Question: I have an ASP.NET form with two buttons on it (one to save the data, one to continue to the next step), and I'm trying to cause a jQuery-ui modal dialog to pop up when the user clicks "Continue" without first saving. I can't get it to work; it always just goes to the next step anyway. This is a form containing an Ajax TabContainer with TabPanels, which I suspect may be throwing a wrench into the works. Here are relevant parts of my code:
.aspx markup:
'''
<ajaxToolkit:TabContainer ID="tabContainerRenewal" runat="server" OnClientActiveTabChanged="GetOrigAddrData" OnActiveTabChanged="tabContainerRenewal_ActiveTabChanged">
<ajaxToolkit:TabPanel ID="tabVerifyAddress" runat="server" ScrollBars="Auto" OnLoad="tabVerifyAddress_Load">
<HeaderTemplate>Step 2: Address Verification</HeaderTemplate>
<ContentTemplate>
<table class="bordered">
<tr>
<th class="rightAlign">Company:</th>
<td colspan="2"><asp:TextBox ID="tbxCompany" runat="server" Columns="50" CssClass="editAddress"></asp:TextBox></td>
<th class="rightAlign">Position:</th>
<td colspan="2"><asp:TextBox ID="tbxPosition" runat="server" Columns="50" CssClass="editAddress"></asp:TextBox></td>
...
<div class="buttonRow">
<asp:Button ID="btnUpdateInfo" runat="server" Text="Update My Information" OnClick="btnUpdateInfo_Click" />
<asp:Button ID="btnContinueNoUpdate" runat="server" Text="Continue" OnClick="btnContinueNoUpdate_Click" OnClientClick="return ContinueNoUpdateCheck(this);" />
</div>
'''
Javascript/jquery functions:
'''
<script type="text/javascript">
//Check to see if user has changed any address data when continuing without update and
// display a dialog if they have
var continueConfirmed = false;
function ContinueNoUpdateCheck(obj) {
if ($('.editAddress').serialize() != origAddrData) {
var changeTitle = "Data has been changed";
var changeText = "You have updated information on this form. Are you sure you wish to continue without saving?";
//add the dialog div to the page
$('body').append(String.Format("<div id='changeDialog' title='{0}'><p>{1}</p></div>", changeTitle, changeText));
//create the dialog
$('#changeDialog').dialog({
width: 400,
height: "auto",
modal: true,
resizable: false,
draggable: false,
close: function (event, ui) { $('body').find('#changeDialog').remove(); },
buttons: {
'Yes, continue without saving': function () {
$(this).dialog('close');
continueConfirmed = true;
if (obj) obj.click();
},
'No, let me save': function () {
$(this).dialog('close');
}
}
});
}
return continueConfirmed;
}
//Get original address form data for comparison
function GetOrigAddrData() {
//First find out which tab we're on; we're only concerned with tab 1 (verify address)
// get TabContainer object
var container = $('<%= tabContainerRenewal.ClientID %>');
switch (container.ActiveTabIndex) {
case 1:
var origAddrData = $('.editAddress').serialize();
break;
default:
break;
}
}
</script>
'''
"String.Format" is a Javascript function that I wrote in a separate file; I use it all the time, so I know it isn't the problem.
The C# code isn't very interesting at all:
'''
protected void btnContinueNoUpdate_Click(object sender, EventArgs e)
{
//User has elected to not change any data, so we simply advance to certification
// without validation (disable address verification tab)
AdvanceToNextTab();
} //end method btnContinueNoUpdate_Click
protected void AdvanceToNextTab()
{
//Advance to the next tab in the TabContainer
//Total number of tabs in container
int tabCount = tabContainerRenewal.Tabs.Count;
//Index of currently active tab
int currTab = tabContainerRenewal.ActiveTabIndex;
//Advance if we're not already on the last tab
if (currTab < tabCount - 1)
{
tabContainerRenewal.ActiveTabIndex = currTab + 1;
tabContainerRenewal.Tabs[currTab + 1].Enabled = true;
//Disable the tab we were just on so they can't go back
tabContainerRenewal.Tabs[currTab].Enabled = false;
}
} //end method AdvanceToNextTab
'''
So, any ideas? I've been working on this all day, with no success.
Here's a screen shot for context...

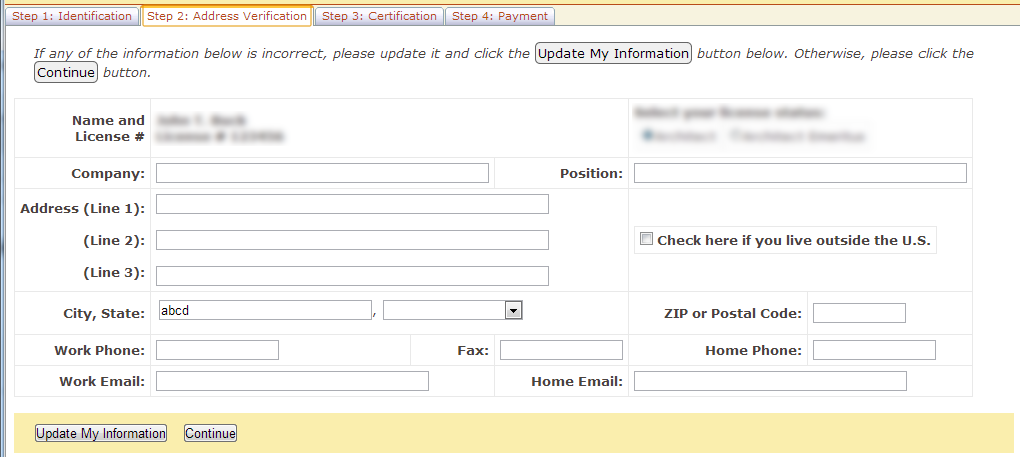
Answer: I ended up dropping the idea of serializing the data for comparison; I just couldn't get it to work. Instead I opted for a solution that iterates through the form elements, comparing each element's '.value' property to its '.defaultValue' property (for text elements); for checkboxes, I use the '.checked' and 'defaultChecked' properties, and for select elements I use '.selected' and '.defaultSelected'. Here's the function that checks for changes:
'''
function HasFormDataChanged(elemArray) {
var elemCount = elemArray.length;
for (var i = 0; i < elemCount; i++) {
var elem = elemArray[i];
if (elem.type == "text" || elem.tagName == "TEXTAREA") {
if (elem.value != elem.defaultValue)
return true;
}
else if (elem.type == "checkbox" || elem.type == "radio") {
if (elem.checked != elem.defaultChecked)
return true;
}
else if (elem.tagName == "SELECT") {
var options = elem.options;
var optsCount = options.length;
for (var j = 0; j < optsCount; j++) {
var opt = options[j];
if (opt.selected != opt.defaultSelected)
return true;
}
}
}
return false;
}
'''